Interaction volume radius: 5 \u00c5
Interaction volume height: 20 \u00c5
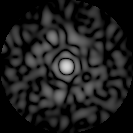
Disorder parameter: 0.8015